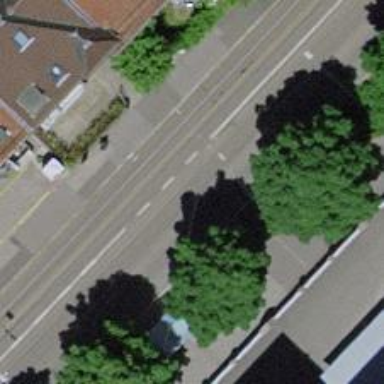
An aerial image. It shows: Tram stop with public transport stop position for trams.